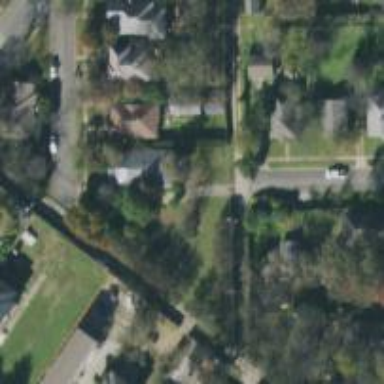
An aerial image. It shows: Alleyway designated as service road.